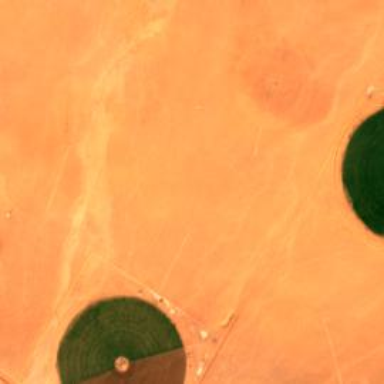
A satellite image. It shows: Pivot irrigation system.